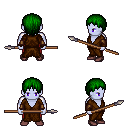
a pixel art fantasy rpg character, male body template, dark elf, purple skin, brown robe, red pants, green plain hairstyle, cloth bracers, maroon shoes, spear, four views (front, back, left, right), 2x2 character sprite sheet, small pixel art, hard edges, no anti-aliasing